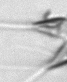
Label: Asterionellopsis_glacialis